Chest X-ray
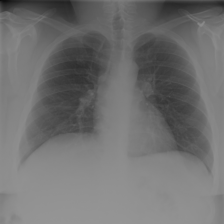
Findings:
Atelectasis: negative
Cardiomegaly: negative
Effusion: negative
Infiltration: negative
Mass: negative
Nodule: negative
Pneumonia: negative
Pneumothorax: negative
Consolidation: negative
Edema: negative
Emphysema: negative
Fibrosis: negative
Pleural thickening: negative
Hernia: negative